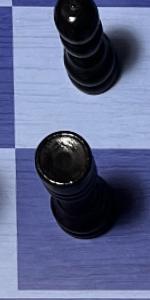
Label: Rook_Black